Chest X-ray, PA view. Patient: 58 years old, sex M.
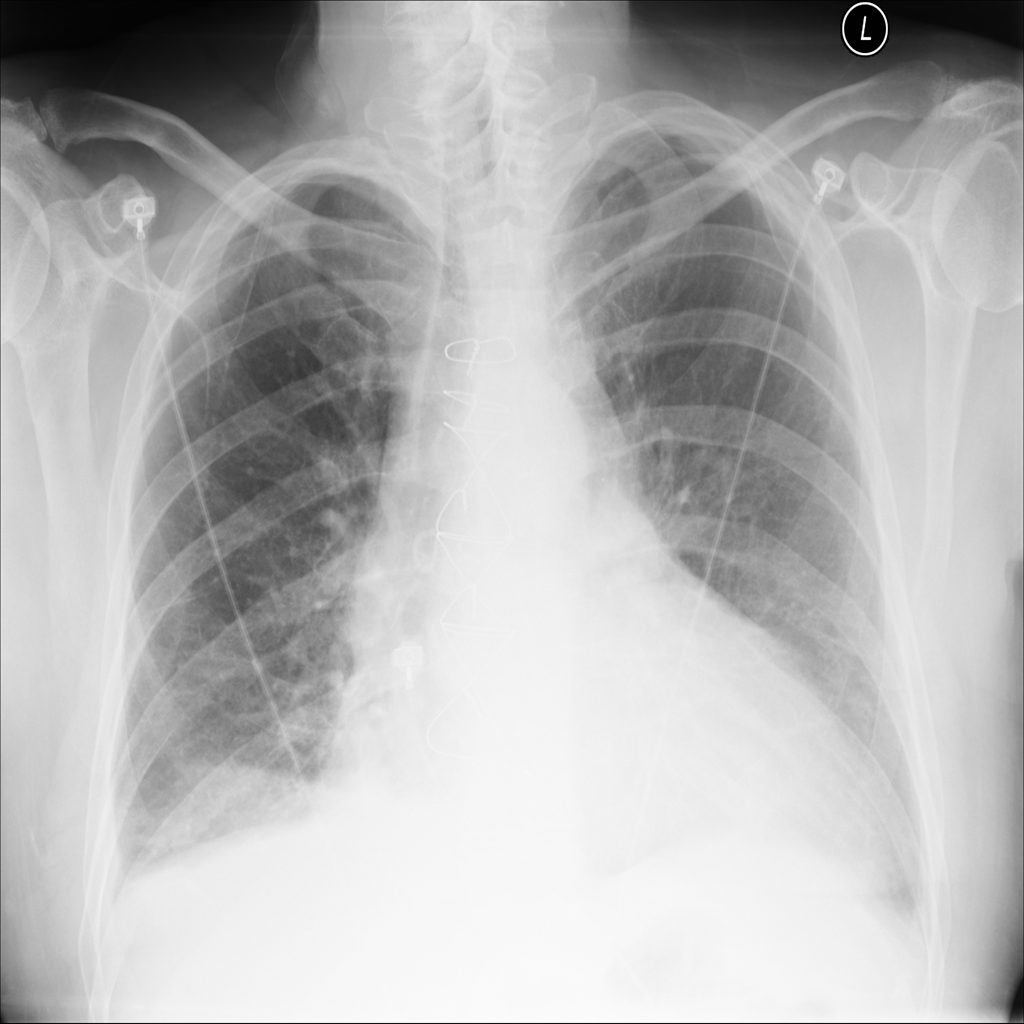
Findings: Atelectasis, Cardiomegaly, Effusion